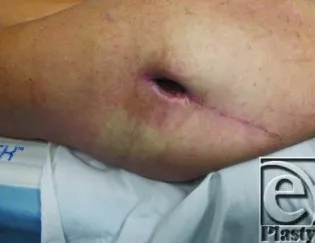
Third patient. B. Serous fluid accumulation due to chromium allergy.
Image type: medical_photograph (other_medical_photograph)